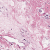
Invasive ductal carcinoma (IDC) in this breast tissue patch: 0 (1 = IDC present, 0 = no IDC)